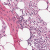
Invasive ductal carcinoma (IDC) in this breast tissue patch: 0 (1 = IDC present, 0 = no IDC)